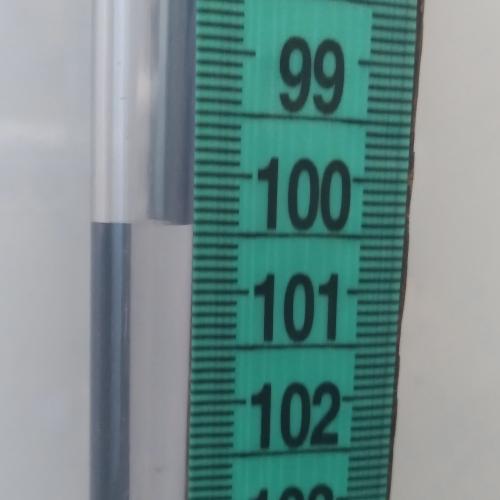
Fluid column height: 100.4 cm